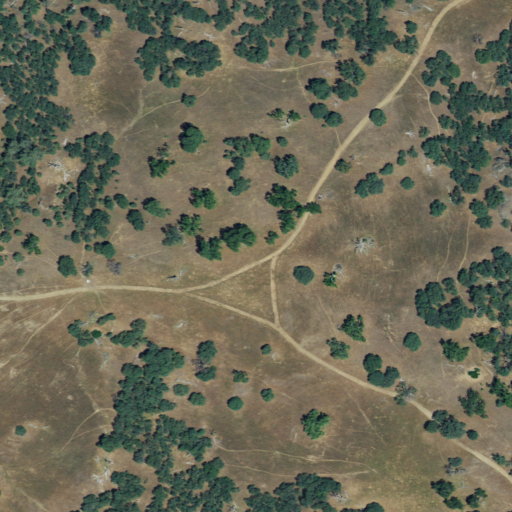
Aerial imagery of ridge(s) in California named Beartrap Ridge containing grassland, mixed forest, and shrub